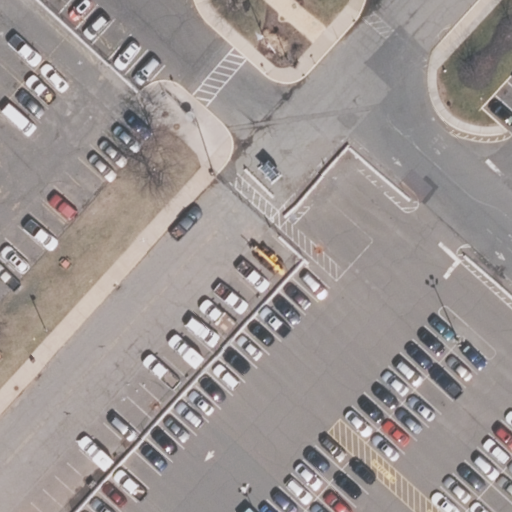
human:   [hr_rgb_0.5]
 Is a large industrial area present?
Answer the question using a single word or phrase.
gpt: yes

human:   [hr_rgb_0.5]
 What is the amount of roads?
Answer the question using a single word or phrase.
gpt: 6

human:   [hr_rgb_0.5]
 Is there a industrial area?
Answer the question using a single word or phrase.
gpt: yes

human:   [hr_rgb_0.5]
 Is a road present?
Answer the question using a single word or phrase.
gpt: yes

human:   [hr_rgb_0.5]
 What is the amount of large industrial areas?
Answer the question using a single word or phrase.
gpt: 1

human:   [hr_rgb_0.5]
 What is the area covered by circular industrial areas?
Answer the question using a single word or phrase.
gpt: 0m2

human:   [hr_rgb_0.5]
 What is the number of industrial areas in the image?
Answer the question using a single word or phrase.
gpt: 1

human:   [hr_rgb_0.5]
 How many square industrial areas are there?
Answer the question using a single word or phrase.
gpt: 0

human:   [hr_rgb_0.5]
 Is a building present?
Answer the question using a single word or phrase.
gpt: no

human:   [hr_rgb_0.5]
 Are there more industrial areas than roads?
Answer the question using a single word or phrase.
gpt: no

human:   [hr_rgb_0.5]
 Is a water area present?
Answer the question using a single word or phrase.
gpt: no

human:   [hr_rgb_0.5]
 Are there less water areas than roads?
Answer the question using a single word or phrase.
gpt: yes

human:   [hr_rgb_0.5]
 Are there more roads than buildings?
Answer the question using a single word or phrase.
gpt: yes

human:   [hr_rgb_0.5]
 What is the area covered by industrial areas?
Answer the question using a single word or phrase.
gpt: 10583m2

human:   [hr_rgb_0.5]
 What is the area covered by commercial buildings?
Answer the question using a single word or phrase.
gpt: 0m2

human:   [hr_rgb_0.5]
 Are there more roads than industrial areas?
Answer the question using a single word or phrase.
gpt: yes

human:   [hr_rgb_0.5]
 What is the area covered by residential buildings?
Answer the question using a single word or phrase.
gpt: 0m2

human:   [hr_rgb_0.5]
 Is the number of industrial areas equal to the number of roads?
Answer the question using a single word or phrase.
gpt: no

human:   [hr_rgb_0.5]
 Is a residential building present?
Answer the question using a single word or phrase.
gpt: no

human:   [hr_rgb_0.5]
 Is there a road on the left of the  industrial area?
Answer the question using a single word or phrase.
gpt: yes

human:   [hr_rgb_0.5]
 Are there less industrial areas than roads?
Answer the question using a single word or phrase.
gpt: yes

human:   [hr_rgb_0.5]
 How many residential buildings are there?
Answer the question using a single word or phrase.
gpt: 0

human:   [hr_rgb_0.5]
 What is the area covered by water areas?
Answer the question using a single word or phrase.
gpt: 0m2

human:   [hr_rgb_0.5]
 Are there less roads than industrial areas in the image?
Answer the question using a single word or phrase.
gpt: no

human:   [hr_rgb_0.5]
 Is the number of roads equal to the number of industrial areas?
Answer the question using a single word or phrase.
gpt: no

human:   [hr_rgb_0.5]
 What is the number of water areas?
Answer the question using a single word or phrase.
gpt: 0

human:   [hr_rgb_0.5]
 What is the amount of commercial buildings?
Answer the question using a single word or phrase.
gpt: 0

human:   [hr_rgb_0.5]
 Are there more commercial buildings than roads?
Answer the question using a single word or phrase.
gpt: no

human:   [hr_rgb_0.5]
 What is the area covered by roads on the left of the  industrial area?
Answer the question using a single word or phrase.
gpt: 0m2

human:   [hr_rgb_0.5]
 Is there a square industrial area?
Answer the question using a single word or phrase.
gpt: no

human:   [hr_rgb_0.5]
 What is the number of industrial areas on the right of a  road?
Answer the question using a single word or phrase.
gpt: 1

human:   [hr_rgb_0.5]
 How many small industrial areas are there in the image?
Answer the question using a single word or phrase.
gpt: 0

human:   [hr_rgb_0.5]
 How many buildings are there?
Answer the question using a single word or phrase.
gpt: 0

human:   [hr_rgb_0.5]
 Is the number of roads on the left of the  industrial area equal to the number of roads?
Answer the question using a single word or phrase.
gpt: yes

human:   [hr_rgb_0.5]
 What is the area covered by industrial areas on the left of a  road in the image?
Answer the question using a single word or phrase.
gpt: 0m2

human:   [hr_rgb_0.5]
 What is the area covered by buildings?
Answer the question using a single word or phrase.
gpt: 0m2

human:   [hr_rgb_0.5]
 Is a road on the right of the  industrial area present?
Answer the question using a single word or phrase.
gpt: no

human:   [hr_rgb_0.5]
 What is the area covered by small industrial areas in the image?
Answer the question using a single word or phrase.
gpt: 0m2

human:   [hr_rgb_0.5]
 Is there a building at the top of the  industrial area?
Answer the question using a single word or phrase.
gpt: no

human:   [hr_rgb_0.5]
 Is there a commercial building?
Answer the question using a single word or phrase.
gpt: no

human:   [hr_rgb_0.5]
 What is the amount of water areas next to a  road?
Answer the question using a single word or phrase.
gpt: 0

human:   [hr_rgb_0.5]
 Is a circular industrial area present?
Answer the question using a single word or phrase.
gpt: no

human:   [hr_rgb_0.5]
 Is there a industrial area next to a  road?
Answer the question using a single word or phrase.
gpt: yes

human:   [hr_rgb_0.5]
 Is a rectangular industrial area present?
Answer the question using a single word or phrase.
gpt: yes

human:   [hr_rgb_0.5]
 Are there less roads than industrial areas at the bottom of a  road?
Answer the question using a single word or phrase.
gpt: no

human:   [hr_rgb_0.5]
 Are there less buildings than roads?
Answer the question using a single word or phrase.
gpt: yes

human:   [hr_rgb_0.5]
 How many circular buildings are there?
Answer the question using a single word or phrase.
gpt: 0

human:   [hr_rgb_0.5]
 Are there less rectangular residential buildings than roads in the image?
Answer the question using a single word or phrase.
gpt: yes

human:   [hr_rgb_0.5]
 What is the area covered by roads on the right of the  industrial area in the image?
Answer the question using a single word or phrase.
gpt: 0m2

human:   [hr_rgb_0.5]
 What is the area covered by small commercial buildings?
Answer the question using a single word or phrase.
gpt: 0m2

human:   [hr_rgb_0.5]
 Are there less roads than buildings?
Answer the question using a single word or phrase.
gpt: no

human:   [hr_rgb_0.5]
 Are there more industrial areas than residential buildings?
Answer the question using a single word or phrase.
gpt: yes

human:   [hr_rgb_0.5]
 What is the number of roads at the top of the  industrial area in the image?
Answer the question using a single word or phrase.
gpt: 6

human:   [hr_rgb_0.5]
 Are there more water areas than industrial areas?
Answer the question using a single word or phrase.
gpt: no

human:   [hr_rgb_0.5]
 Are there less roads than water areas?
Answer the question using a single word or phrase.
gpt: no

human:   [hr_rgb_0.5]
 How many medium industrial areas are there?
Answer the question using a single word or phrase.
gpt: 0

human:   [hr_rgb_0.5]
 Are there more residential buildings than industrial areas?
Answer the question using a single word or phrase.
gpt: no

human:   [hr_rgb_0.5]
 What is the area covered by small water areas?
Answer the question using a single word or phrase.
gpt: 0m2

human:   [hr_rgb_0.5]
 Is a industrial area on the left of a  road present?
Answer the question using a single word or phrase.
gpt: no

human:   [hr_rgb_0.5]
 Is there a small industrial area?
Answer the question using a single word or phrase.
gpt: no

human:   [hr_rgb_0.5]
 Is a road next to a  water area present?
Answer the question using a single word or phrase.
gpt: no

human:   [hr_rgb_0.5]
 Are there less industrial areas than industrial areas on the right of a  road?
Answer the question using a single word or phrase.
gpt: no

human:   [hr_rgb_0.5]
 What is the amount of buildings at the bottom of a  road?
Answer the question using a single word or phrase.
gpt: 0

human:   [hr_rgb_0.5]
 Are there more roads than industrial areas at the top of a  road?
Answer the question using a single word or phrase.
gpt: yes